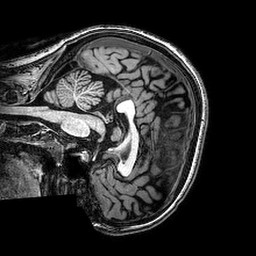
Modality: T1w
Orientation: sagittal
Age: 21
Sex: female
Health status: healthy
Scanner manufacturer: philips
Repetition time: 0.008148 s
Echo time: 0.00373 s